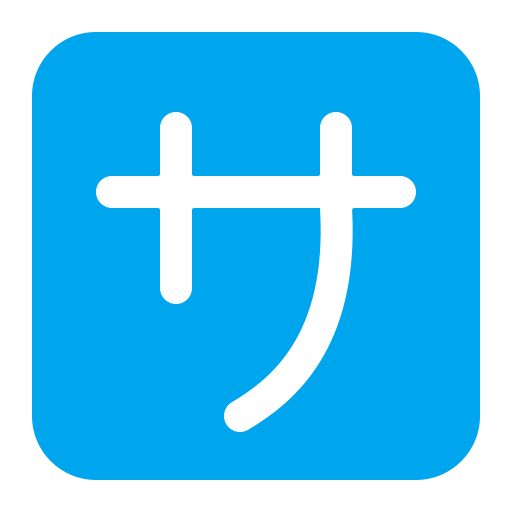
japanese service charge button flat